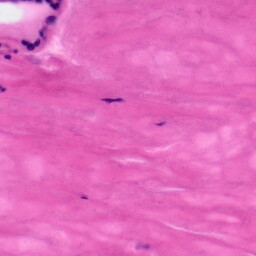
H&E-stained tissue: Tonsil